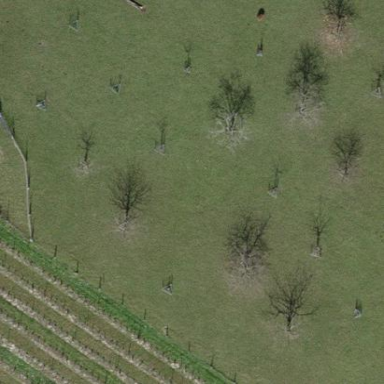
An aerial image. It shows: Orchard.